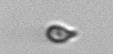
Label: Cryptophyta